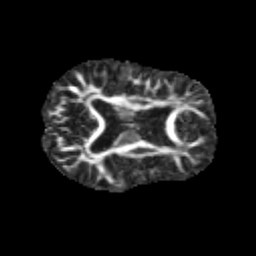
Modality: FA
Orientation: axial
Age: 9
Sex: male
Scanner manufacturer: siemens
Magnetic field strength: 3 T
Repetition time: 3.8 s
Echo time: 0.07 s